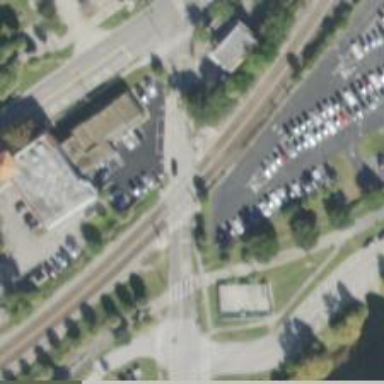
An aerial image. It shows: Railway crossing.